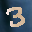
Label: 3